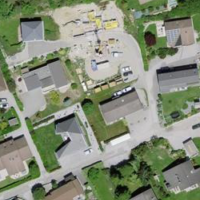
EUNIS habitat code: 55
Species observed at this site:
Saponaria ocymoides
Saxifraga androsacea
Lilium bulbiferum
Saxifraga oppositifolia
Silene dioica
Prunus padus
Geum montanum